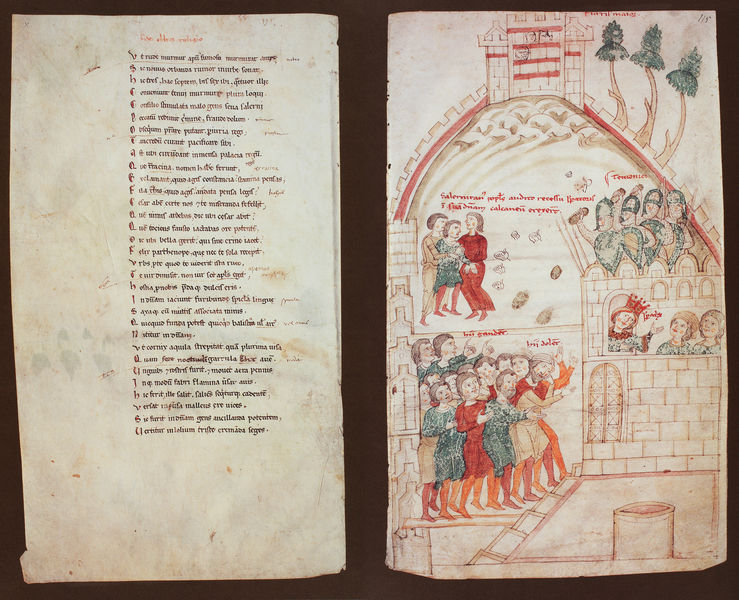
Titel: Liber ad honorem Augusti sive de rebus Siculis/ Buch zu Ehren des Kaisers Augustus oder über die Angelegenheiten Siziliens
Künstler: Pietro da Eboli
Institution: Bern, Burgbibliothek
Schlagwörter: berg, menschen, fenster, rot, mensch, bild, krone, schrift, mauer, könig, buch, burg, druck, mittelalter, gedruckt, book